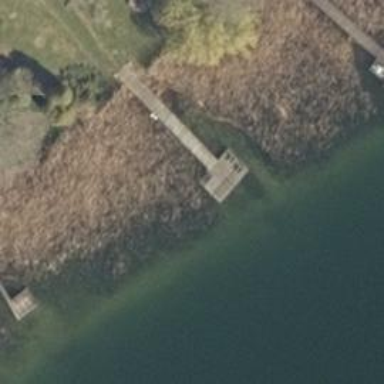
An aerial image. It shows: Man-made pier.